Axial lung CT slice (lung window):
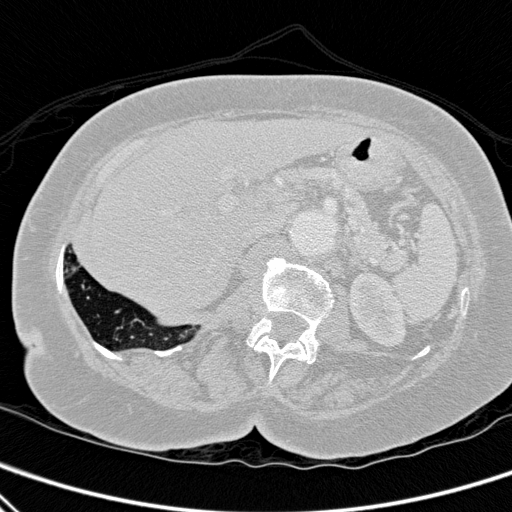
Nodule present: no